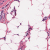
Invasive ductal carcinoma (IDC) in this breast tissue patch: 1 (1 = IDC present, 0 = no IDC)